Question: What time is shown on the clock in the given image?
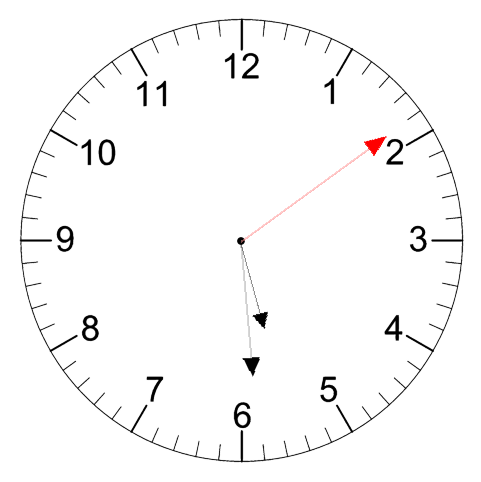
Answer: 05:29:09